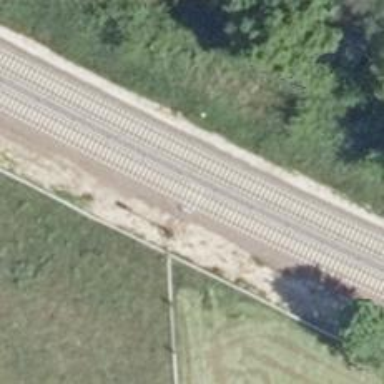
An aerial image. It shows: Railway signal.